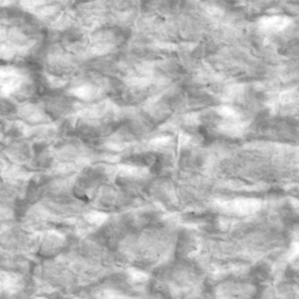
Label: non_frost